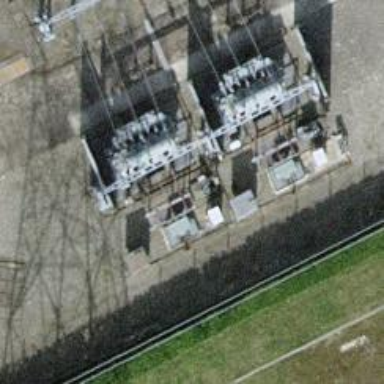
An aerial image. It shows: Transformer.